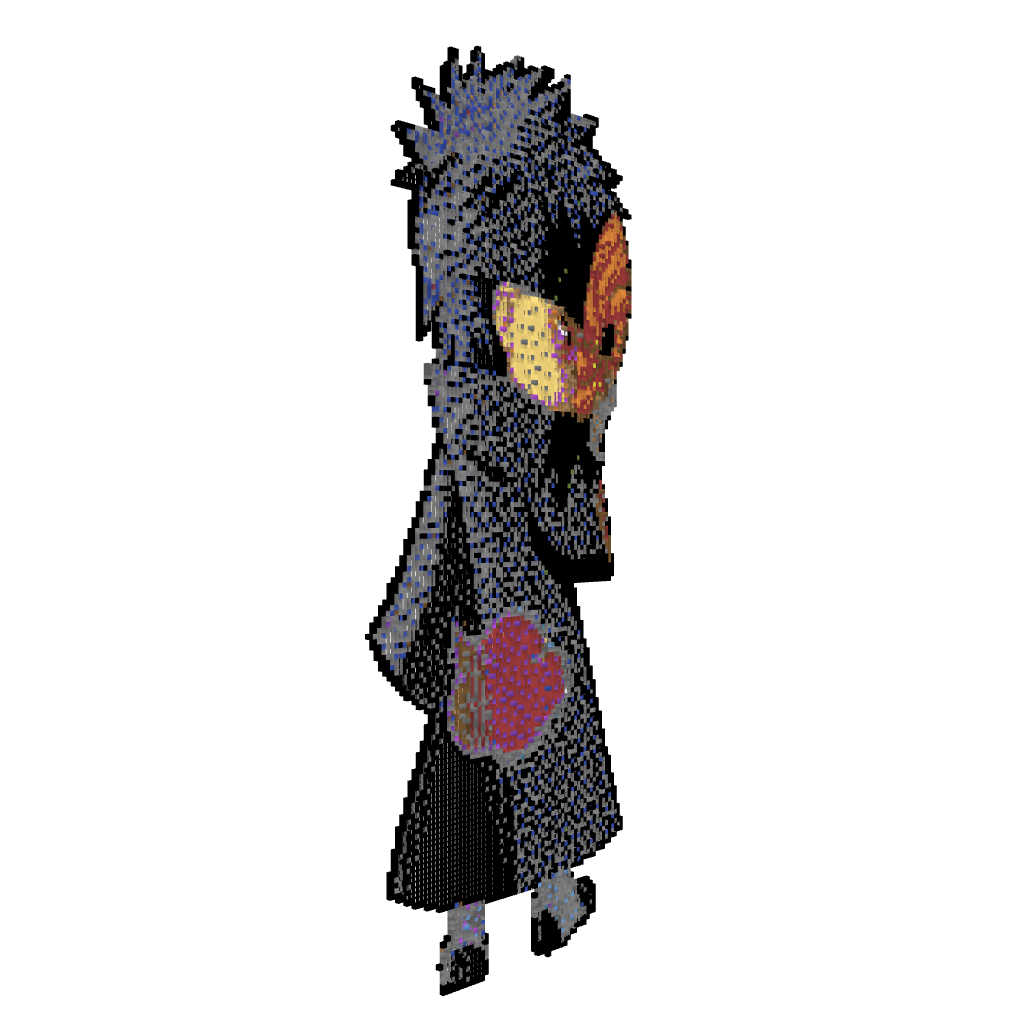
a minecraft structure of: TOBI CHIBI high quality